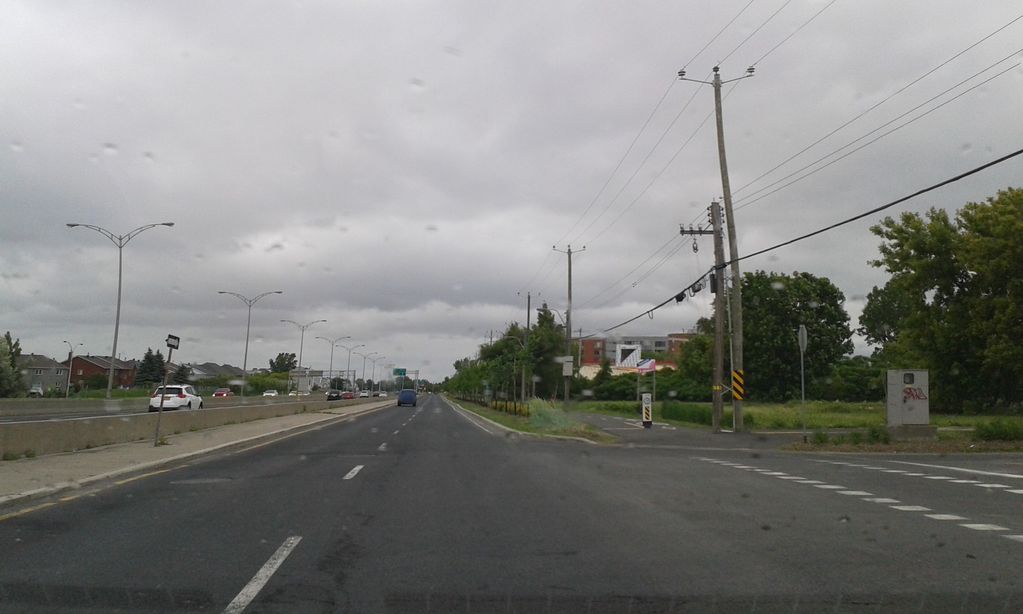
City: montreal